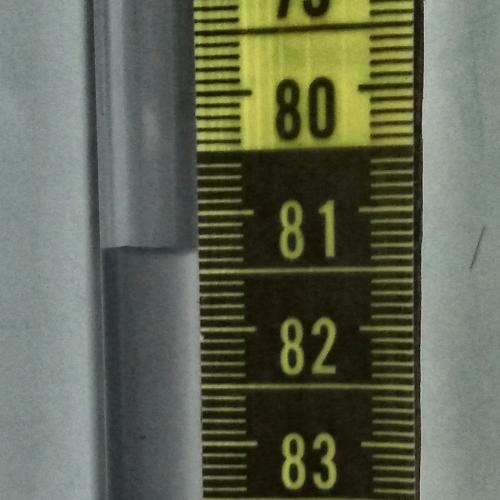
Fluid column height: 81.3 cm